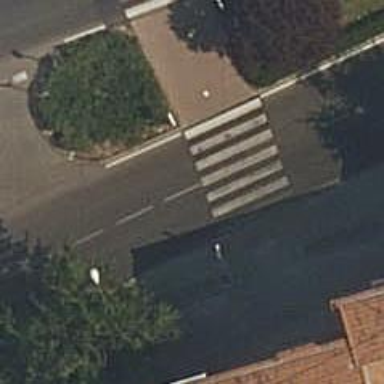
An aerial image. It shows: Pedestrian crossing with zebra markings on the footway.